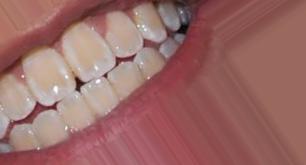
Condition: Tooth Discoloration